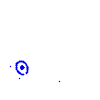
Particle: proton